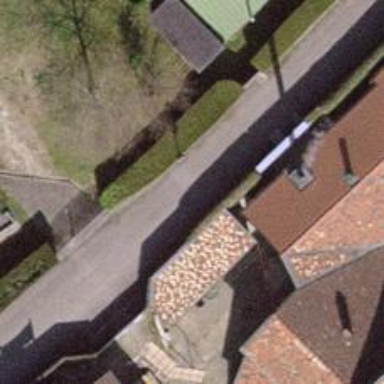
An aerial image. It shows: Asphalt road in residential area.